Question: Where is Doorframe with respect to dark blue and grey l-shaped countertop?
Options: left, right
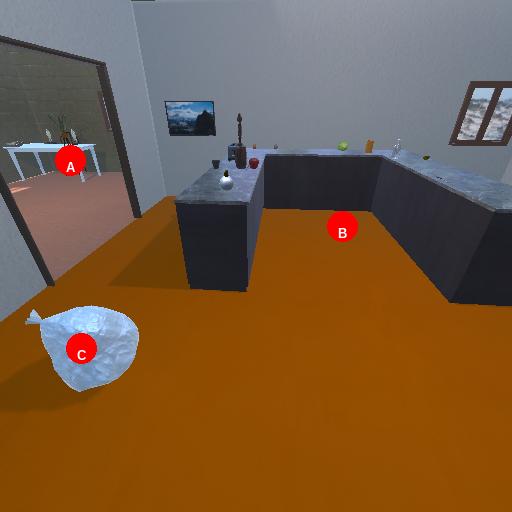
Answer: left